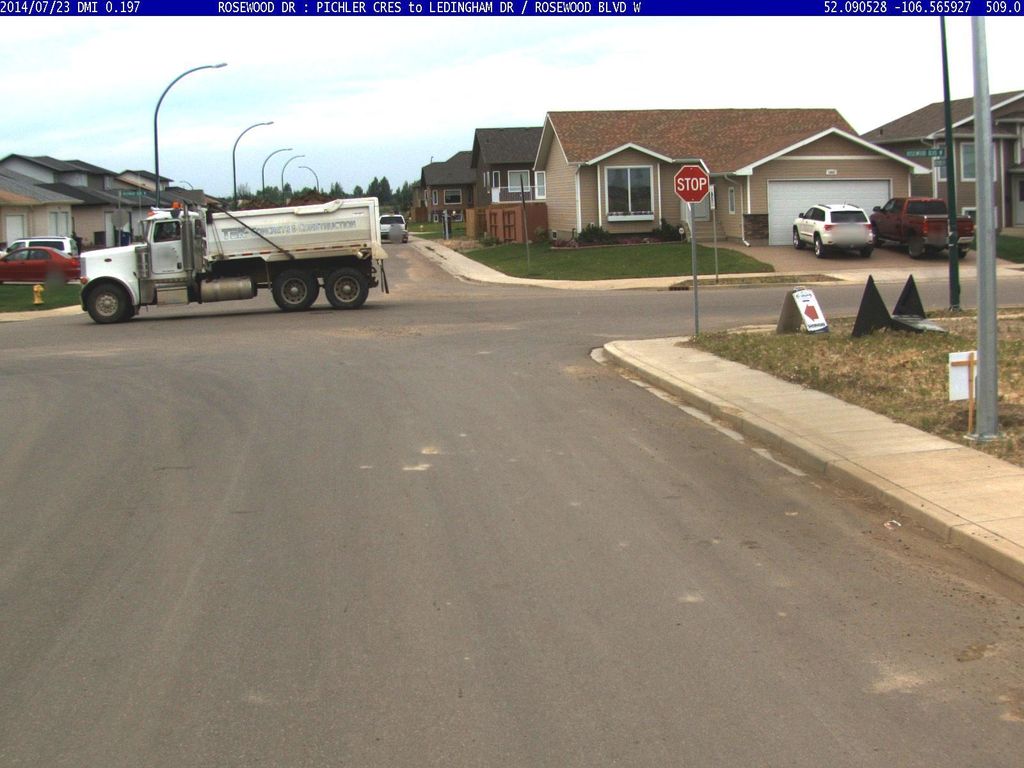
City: saskatoon